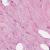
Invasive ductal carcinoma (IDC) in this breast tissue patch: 0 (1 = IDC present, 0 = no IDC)